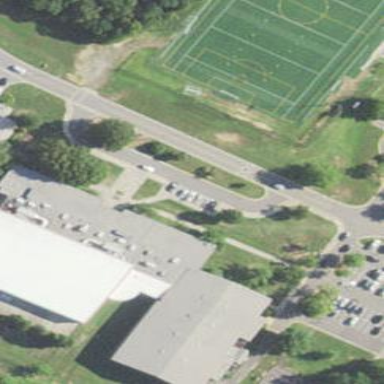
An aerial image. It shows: Sports center building.